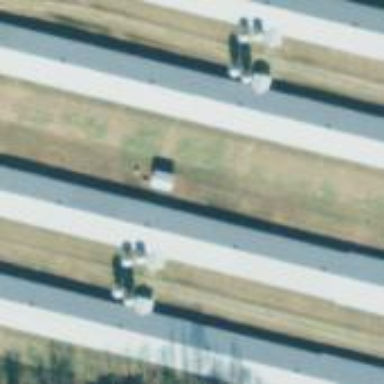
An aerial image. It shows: Poultry house.